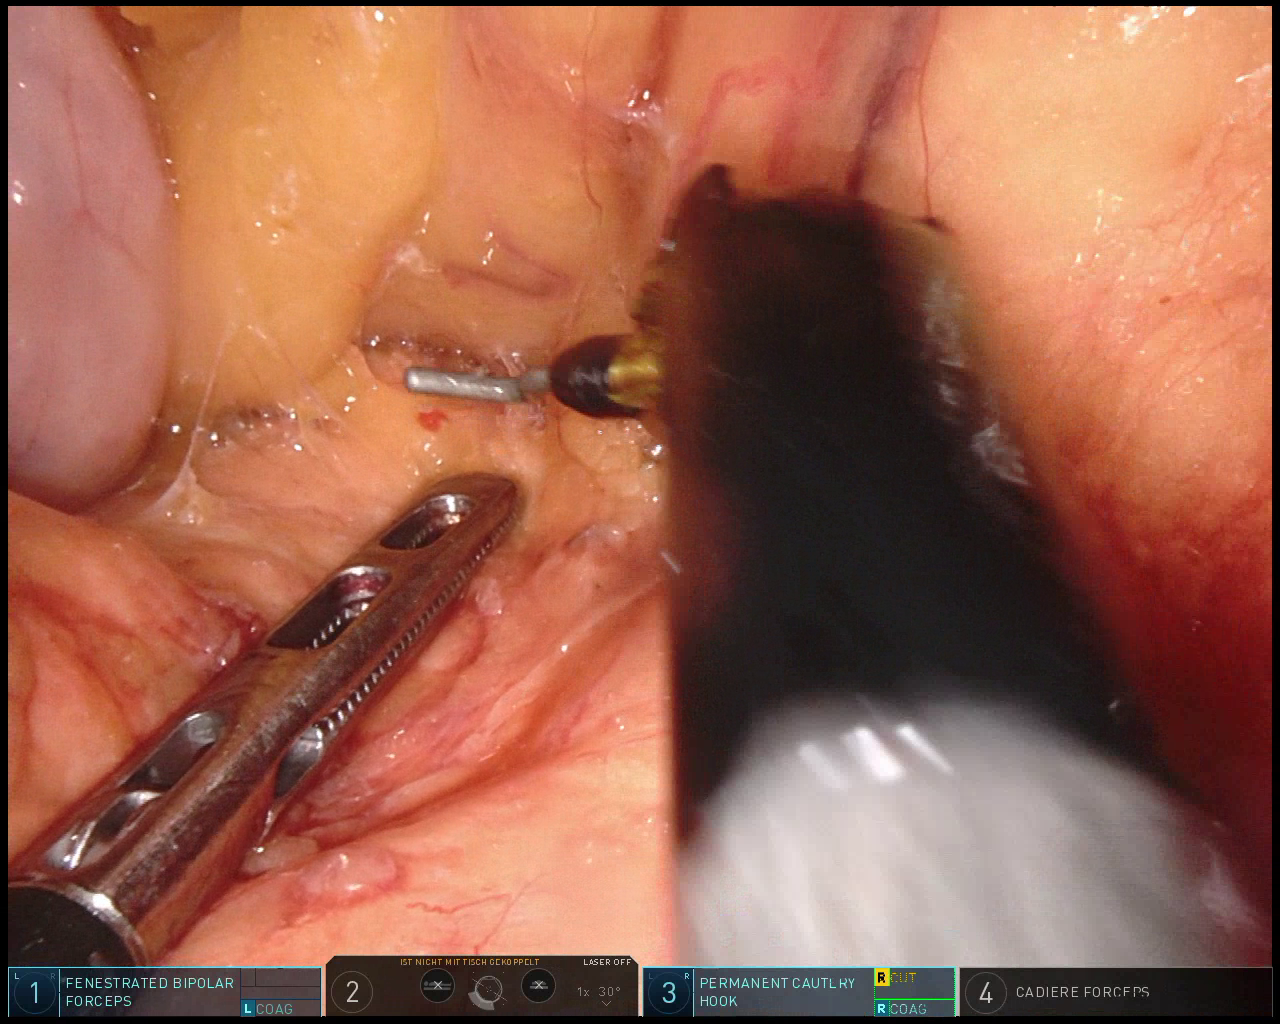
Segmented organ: stomach
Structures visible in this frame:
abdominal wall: no
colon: no
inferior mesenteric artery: no
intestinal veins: no
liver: no
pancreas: yes
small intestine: no
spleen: no
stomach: yes
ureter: no
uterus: no
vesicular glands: no